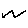
Label: zigzag